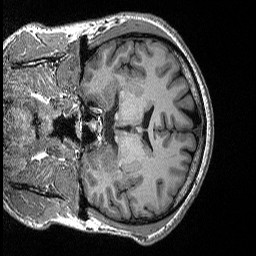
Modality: T1w
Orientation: coronal
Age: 42
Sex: male
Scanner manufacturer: siemens
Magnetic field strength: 3 T
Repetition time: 2.3 s
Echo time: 0.00298 s